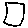
Label: square